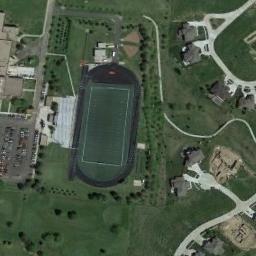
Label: ground_track_field